Question: I have situation similar to the one on image below, where DIV1 have 'overflow-y: scroll' and one of child divs have class 'active'. I don't know his position nor the offset from top. How can I find position of child div inside DIV 1 and scroll so far that child with active class is visible.
I don't mind if you use jQuery or plain js. But I prefer jQuery.

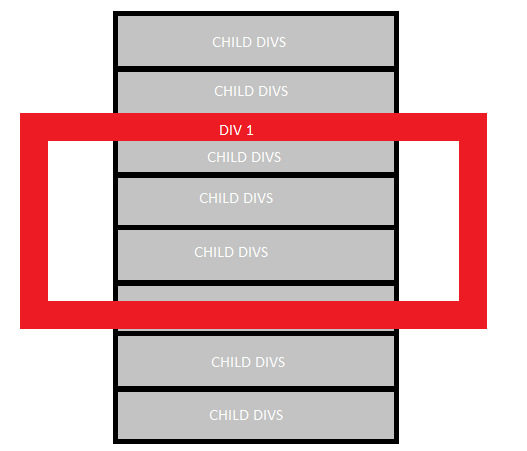
Answer: You have to use '.position()' method of jQuery. <URL>
Providing your 'div1' has 'position: relative' set this method will give you offset from the top-left corner of your div1, so
'''
$('.div1').get(0).scrollTop($('.div1 div.active').position().top);
'''
should do the trick.